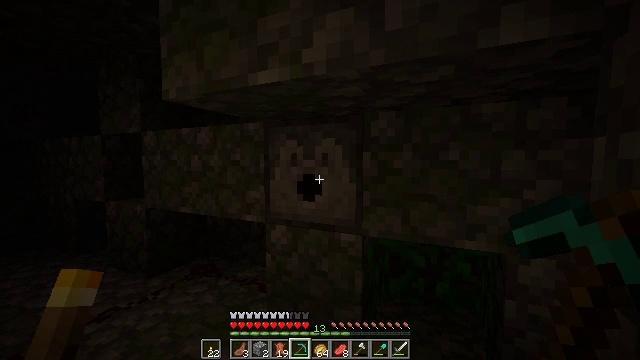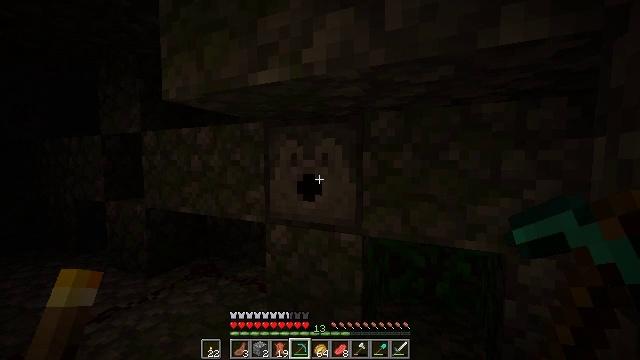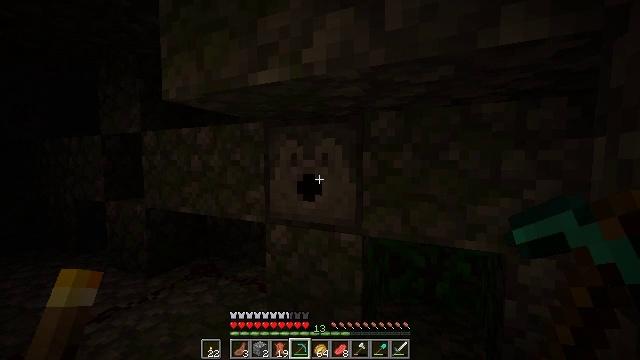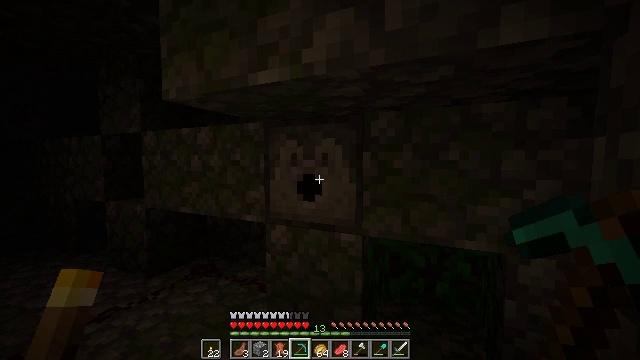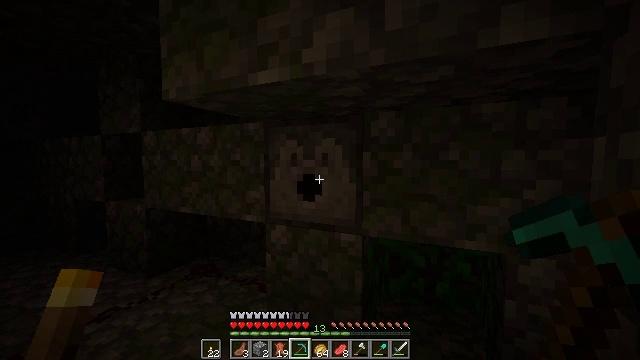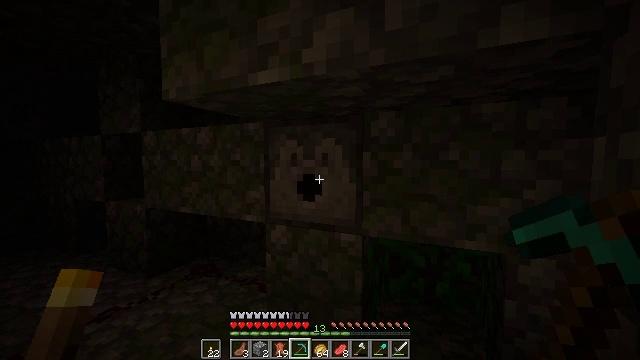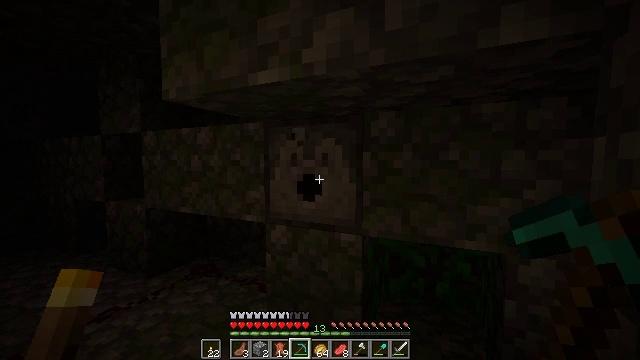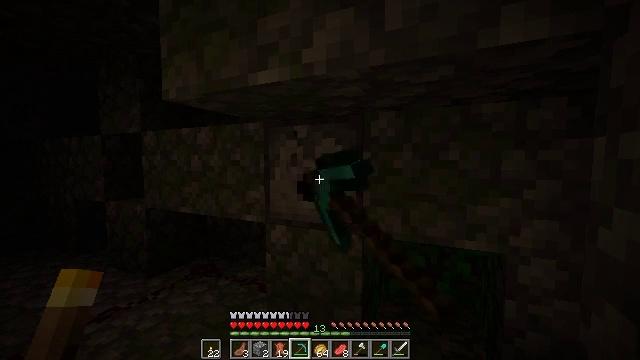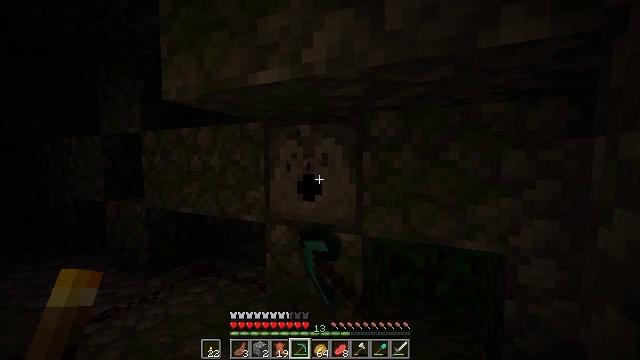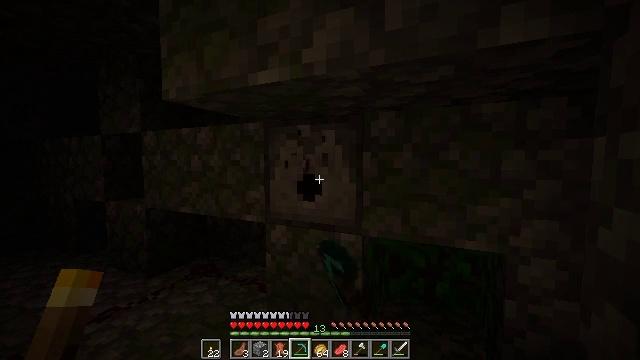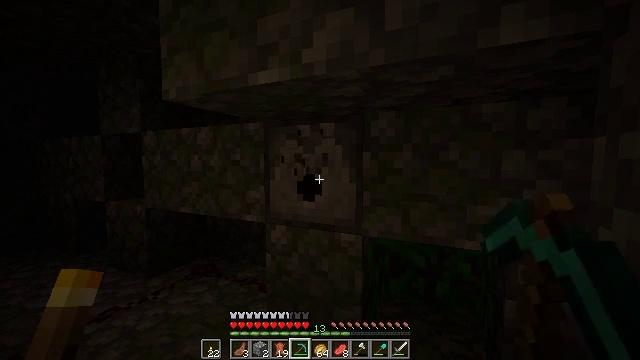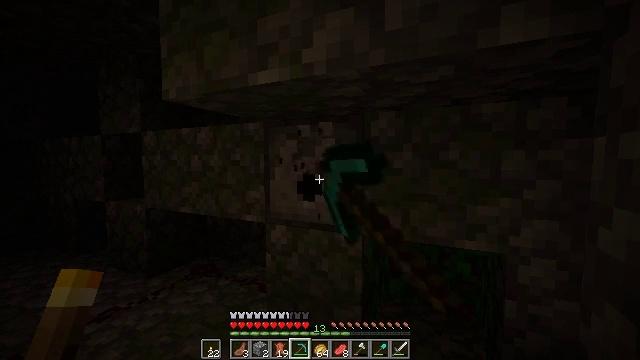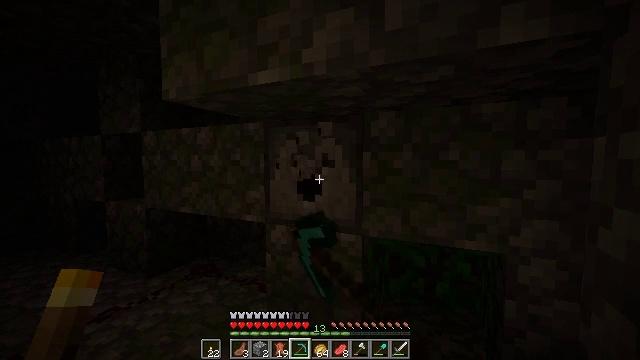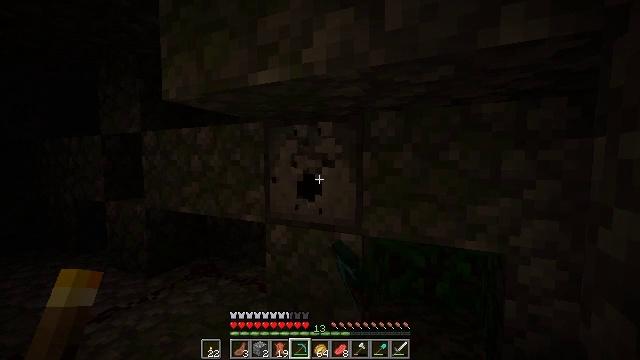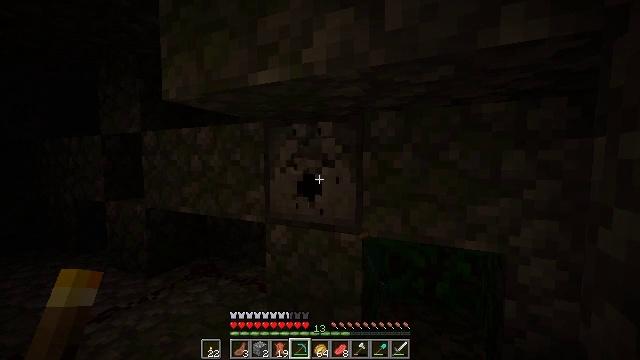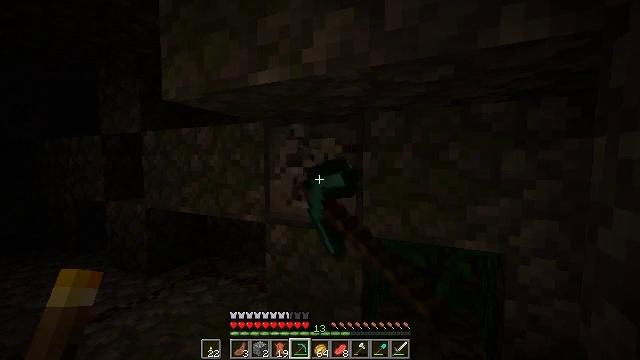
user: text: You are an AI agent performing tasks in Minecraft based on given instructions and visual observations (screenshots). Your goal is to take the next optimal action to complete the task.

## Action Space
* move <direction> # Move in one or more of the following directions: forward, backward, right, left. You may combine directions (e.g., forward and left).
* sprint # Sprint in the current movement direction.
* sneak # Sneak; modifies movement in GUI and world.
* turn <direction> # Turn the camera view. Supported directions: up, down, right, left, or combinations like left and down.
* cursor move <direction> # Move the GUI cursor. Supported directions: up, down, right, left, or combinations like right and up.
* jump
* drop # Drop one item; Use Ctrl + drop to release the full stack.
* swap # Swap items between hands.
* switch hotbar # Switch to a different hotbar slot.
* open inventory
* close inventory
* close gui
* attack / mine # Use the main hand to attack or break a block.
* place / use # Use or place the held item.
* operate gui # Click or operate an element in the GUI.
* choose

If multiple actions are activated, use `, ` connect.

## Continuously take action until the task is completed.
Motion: motion action
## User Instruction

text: Collect the dispenser for reuse.
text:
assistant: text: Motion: no_op
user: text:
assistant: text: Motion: no_op
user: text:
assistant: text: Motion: no_op
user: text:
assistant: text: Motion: no_op
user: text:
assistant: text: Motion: no_op
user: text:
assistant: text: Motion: attack / mine
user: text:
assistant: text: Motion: attack / mine
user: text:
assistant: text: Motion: attack / mine
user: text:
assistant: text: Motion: attack / mine
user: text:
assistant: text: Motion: attack / mine
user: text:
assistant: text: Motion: attack / mine
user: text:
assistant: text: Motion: attack / mine
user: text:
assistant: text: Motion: attack / mine
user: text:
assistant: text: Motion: attack / mine
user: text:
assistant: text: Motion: attack / mine
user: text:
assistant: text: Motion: attack / mine
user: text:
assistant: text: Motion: attack / mine
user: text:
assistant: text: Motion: attack / mine
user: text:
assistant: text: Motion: attack / mine
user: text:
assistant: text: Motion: attack / mine
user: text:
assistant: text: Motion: attack / mine
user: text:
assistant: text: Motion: attack / mine
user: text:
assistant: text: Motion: attack / mine
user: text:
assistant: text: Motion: attack / mine
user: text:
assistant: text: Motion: attack / mine
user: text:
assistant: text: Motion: attack / mine